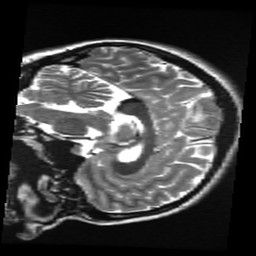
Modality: T2w
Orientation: sagittal
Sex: female
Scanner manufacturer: ge
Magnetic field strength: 3 T
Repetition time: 5 s
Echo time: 0.1017 s